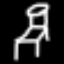
Label: chair